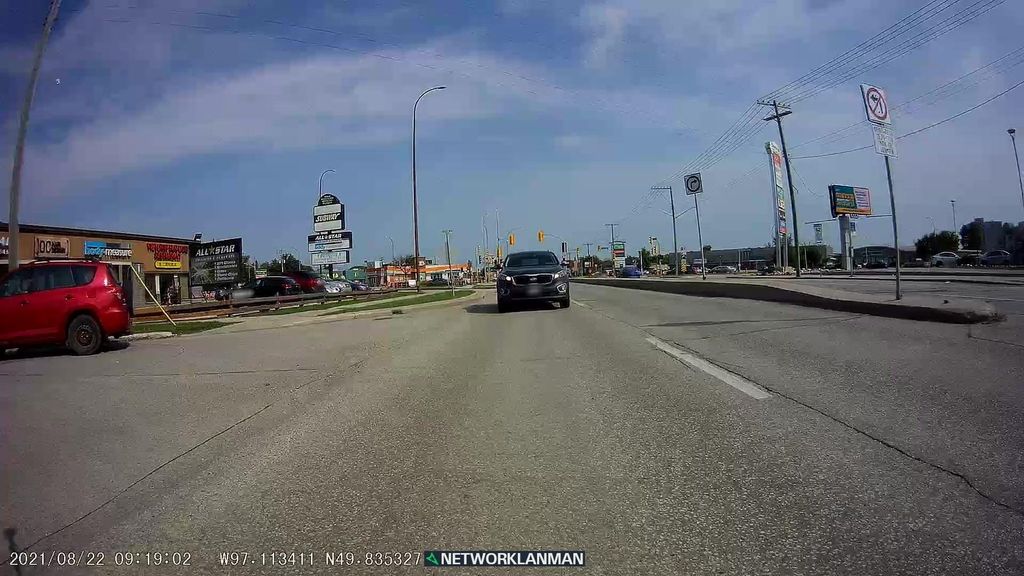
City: winnipeg